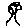
Label: tree